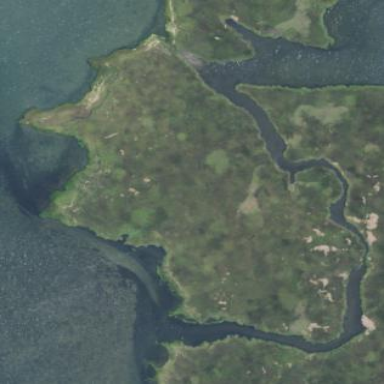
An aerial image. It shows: Islet located along the natural coastline.